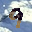
Label: 9